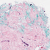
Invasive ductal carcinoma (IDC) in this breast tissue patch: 0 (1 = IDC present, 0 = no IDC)